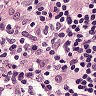
Metastatic tissue present: no